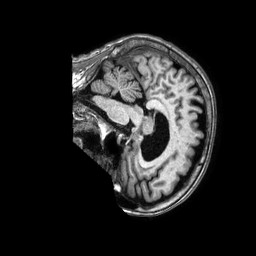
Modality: T1w
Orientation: sagittal
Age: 66
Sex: female
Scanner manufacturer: philips
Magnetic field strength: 1.5 T
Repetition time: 0.007081 s
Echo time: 0.00322 s